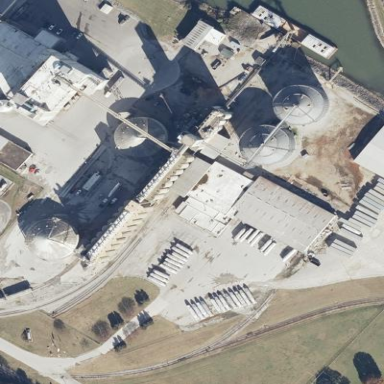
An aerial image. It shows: Industrial area with flour mill. The man-made works in this industrial zone highlight the presence of the flour mill.